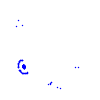
Particle: electron